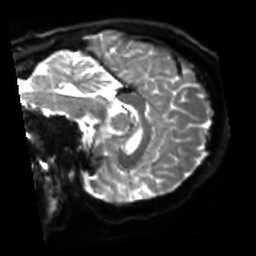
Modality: sbref
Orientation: sagittal
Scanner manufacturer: siemens
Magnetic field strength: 3 T
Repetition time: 4 s
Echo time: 0.0594 s